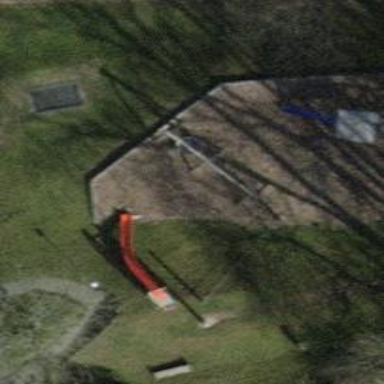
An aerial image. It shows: Playground area for leisure land.